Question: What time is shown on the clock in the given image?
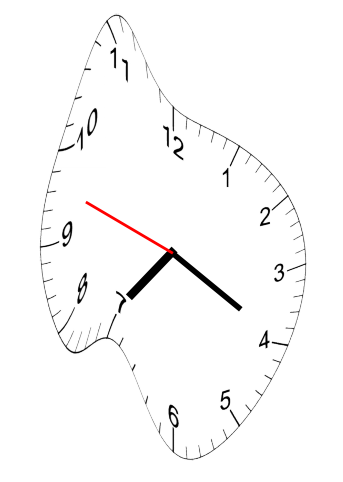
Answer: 07:19:48